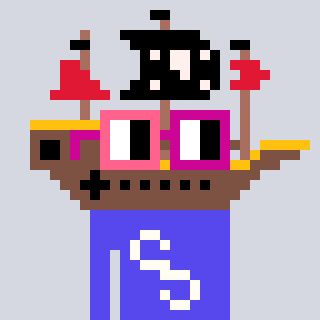
a pixel art character with square pink and red glasses, a pirateship-shaped head and a computerblue-colored body on a cool background